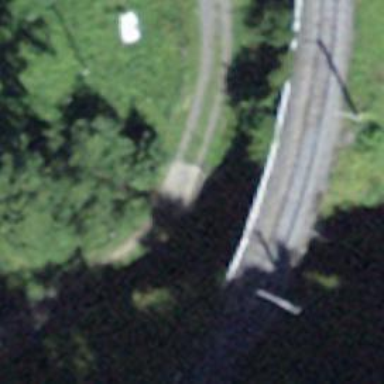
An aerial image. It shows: Bridge over track with ground surface. The track has grade2 tracktype.